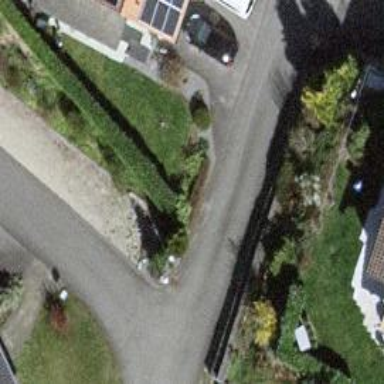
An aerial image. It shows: Hedge barrier.